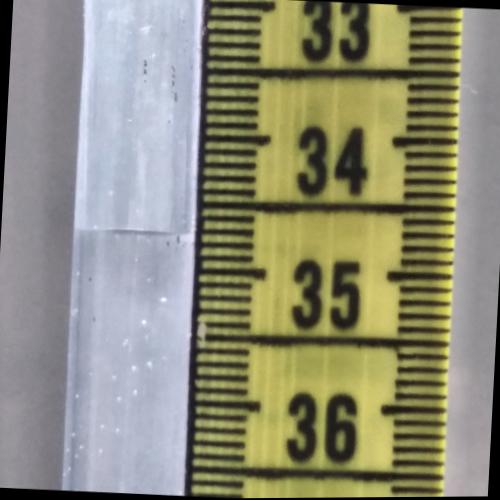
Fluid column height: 34.7 cm